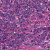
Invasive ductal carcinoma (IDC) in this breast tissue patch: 1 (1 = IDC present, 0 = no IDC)